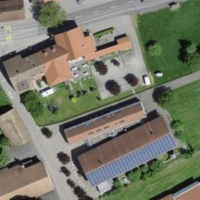
EUNIS habitat code: 54
Species observed at this site:
Cardamine pratensis